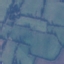
Land use / land cover: Pasture